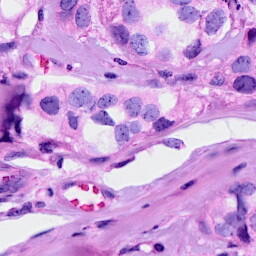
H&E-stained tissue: Breast